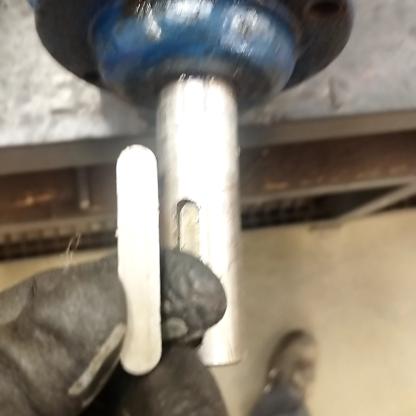
Klasa: inne